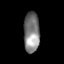
Tissue: lung
Cell type: Epithelial cells
Senescence score: 0.2297
Nuclear area (px): 629
Mean DAPI intensity: 127.345